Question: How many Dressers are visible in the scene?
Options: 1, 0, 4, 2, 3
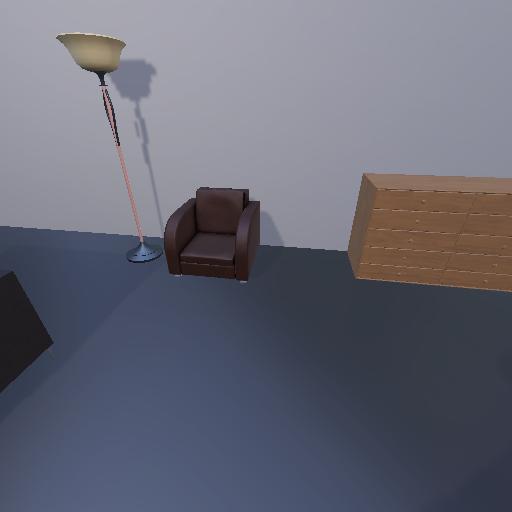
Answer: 1